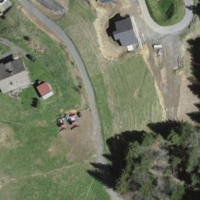
EUNIS habitat code: 24
Species observed at this site:
Lathyrus pratensis